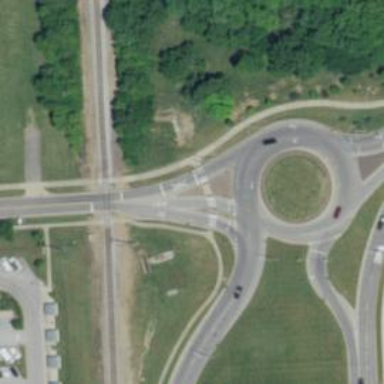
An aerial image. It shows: Secondary road leading to roundabout.